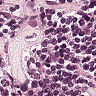
Metastatic tissue present: no